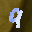
Label: 9